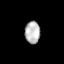
Tissue: lung
Cell type: Myeloid cells
Senescence score: 0.2116
Nuclear area (px): 332
Mean DAPI intensity: 183.431